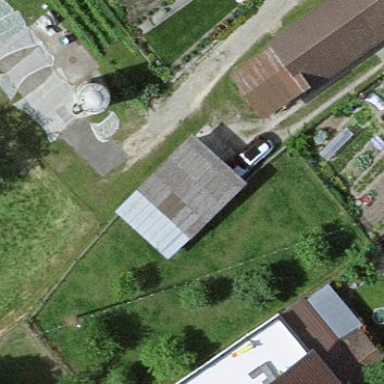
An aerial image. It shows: Garage building.